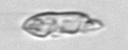
Label: Katodinium_or_Torodinium